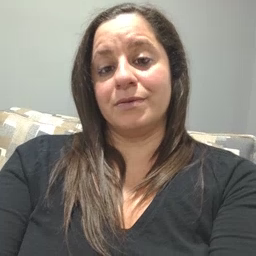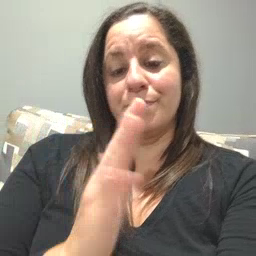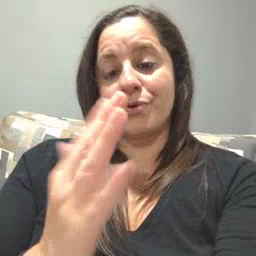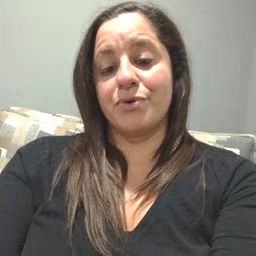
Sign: book